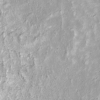
Label: not_dusty